Question: I'm having a small and stupid issue with my code . I recently started using laravel after a long time and they made some changes to the syntax tho i don;t think that's the issue here . I think i made an error when writing my basic html .
my @include is showing up as text and even when i'm commenting out the line - the whole thing is showing up as text too .
(I'm using notepad++)
page.php
'''
@extends('layouts.layout')
'''
layout.php
'''
<!DOCTYPE html>
<html lang="en">
<head>
//@include('includes.head')
<link href="{{ asset('/css/style.css') }}" rel="stylesheet">
<style>
body
{
background-color: #B0BEC5;
}
</style>
</head>
<body>
<footer>
</footer>
</body>
</html>
'''
Result :

---
I also added the style directly in the head to test as for some reason , its not reading my style.css file either .
style.css
'''
html,body
{
height: 100%;
background-color:red;
}
footer {
height: 50px;
background-color: black;
}
'''
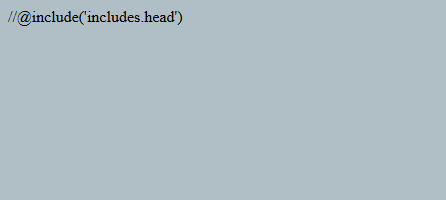
Answer: If you want to comment. You shall follow the laravel way of commenting as you're already in it.
'''
{{-- This comment will not be present in the rendered HTML --}}
'''
However, You should have the files name with extension '.blade.php' if you want to use it as layouts or extending it. Else your '{{' tags won't get effect and so your '.css' or '.js' files won't load too, which results in plain html as output.
Refer <URL> to learn more about blade templates in Laravel.